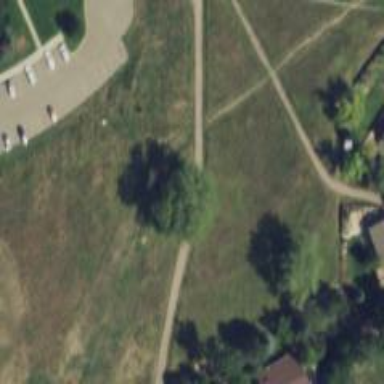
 specifically designed for the sport of disc golf."